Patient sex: F
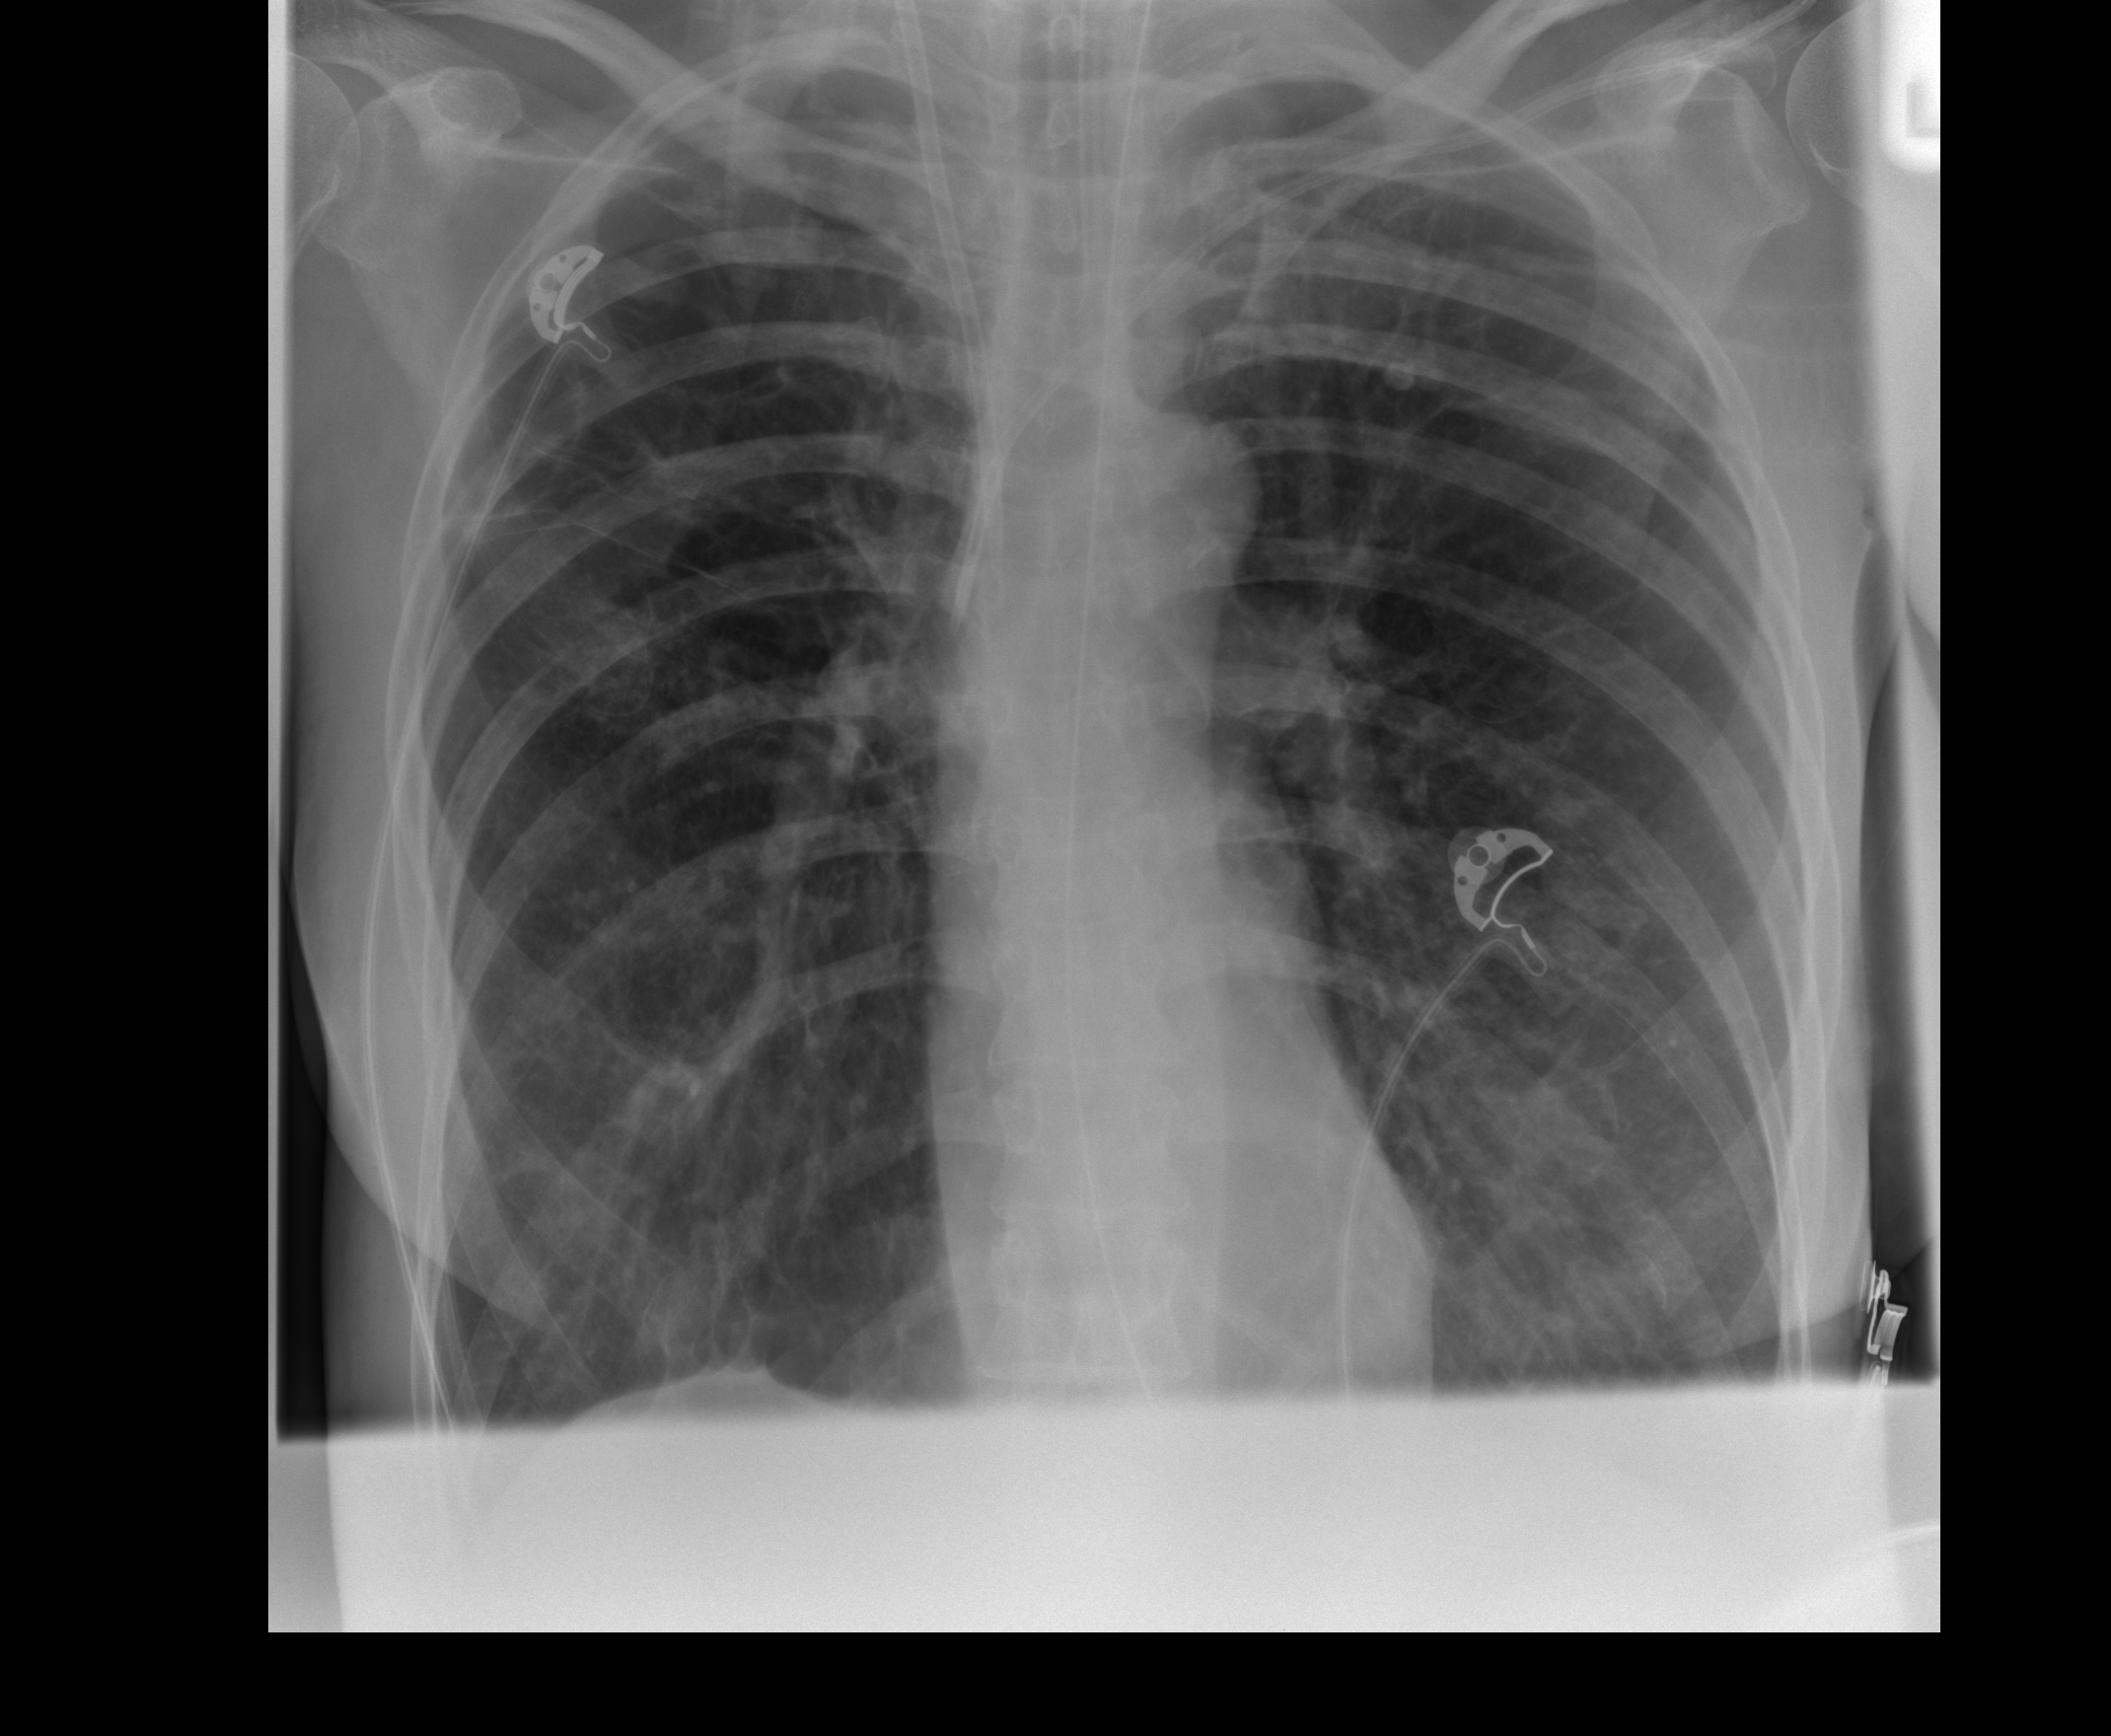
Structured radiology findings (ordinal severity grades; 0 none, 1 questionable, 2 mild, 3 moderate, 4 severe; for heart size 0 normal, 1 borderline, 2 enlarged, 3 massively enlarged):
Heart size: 0
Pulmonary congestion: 0
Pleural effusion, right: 0
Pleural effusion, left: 0
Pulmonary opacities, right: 0
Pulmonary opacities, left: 0
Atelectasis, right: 2
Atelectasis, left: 2